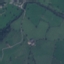
Land use / land cover: Pasture